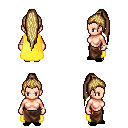
a pixel art fantasy rpg character, female body template, human, light skin, yellow cape, robe skirt, blonde extra-long topknot hairstyle, bracelets, black slippers, four views (front, back, left, right), 2x2 character sprite sheet, small pixel art, hard edges, no anti-aliasing